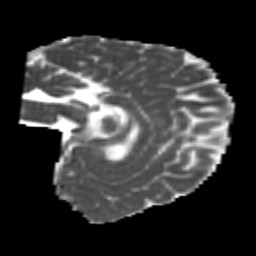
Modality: MD
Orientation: sagittal
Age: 24
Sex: male
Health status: healthy
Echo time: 0.074 s